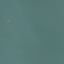
Label: SeaLake